Question: I'm pretty new to the software development world. Why do I keep coming across files that look like this? Is there any setting/way to automatically reformat files like this so they're easier to read? i.e. spacing, line breaks, etc.

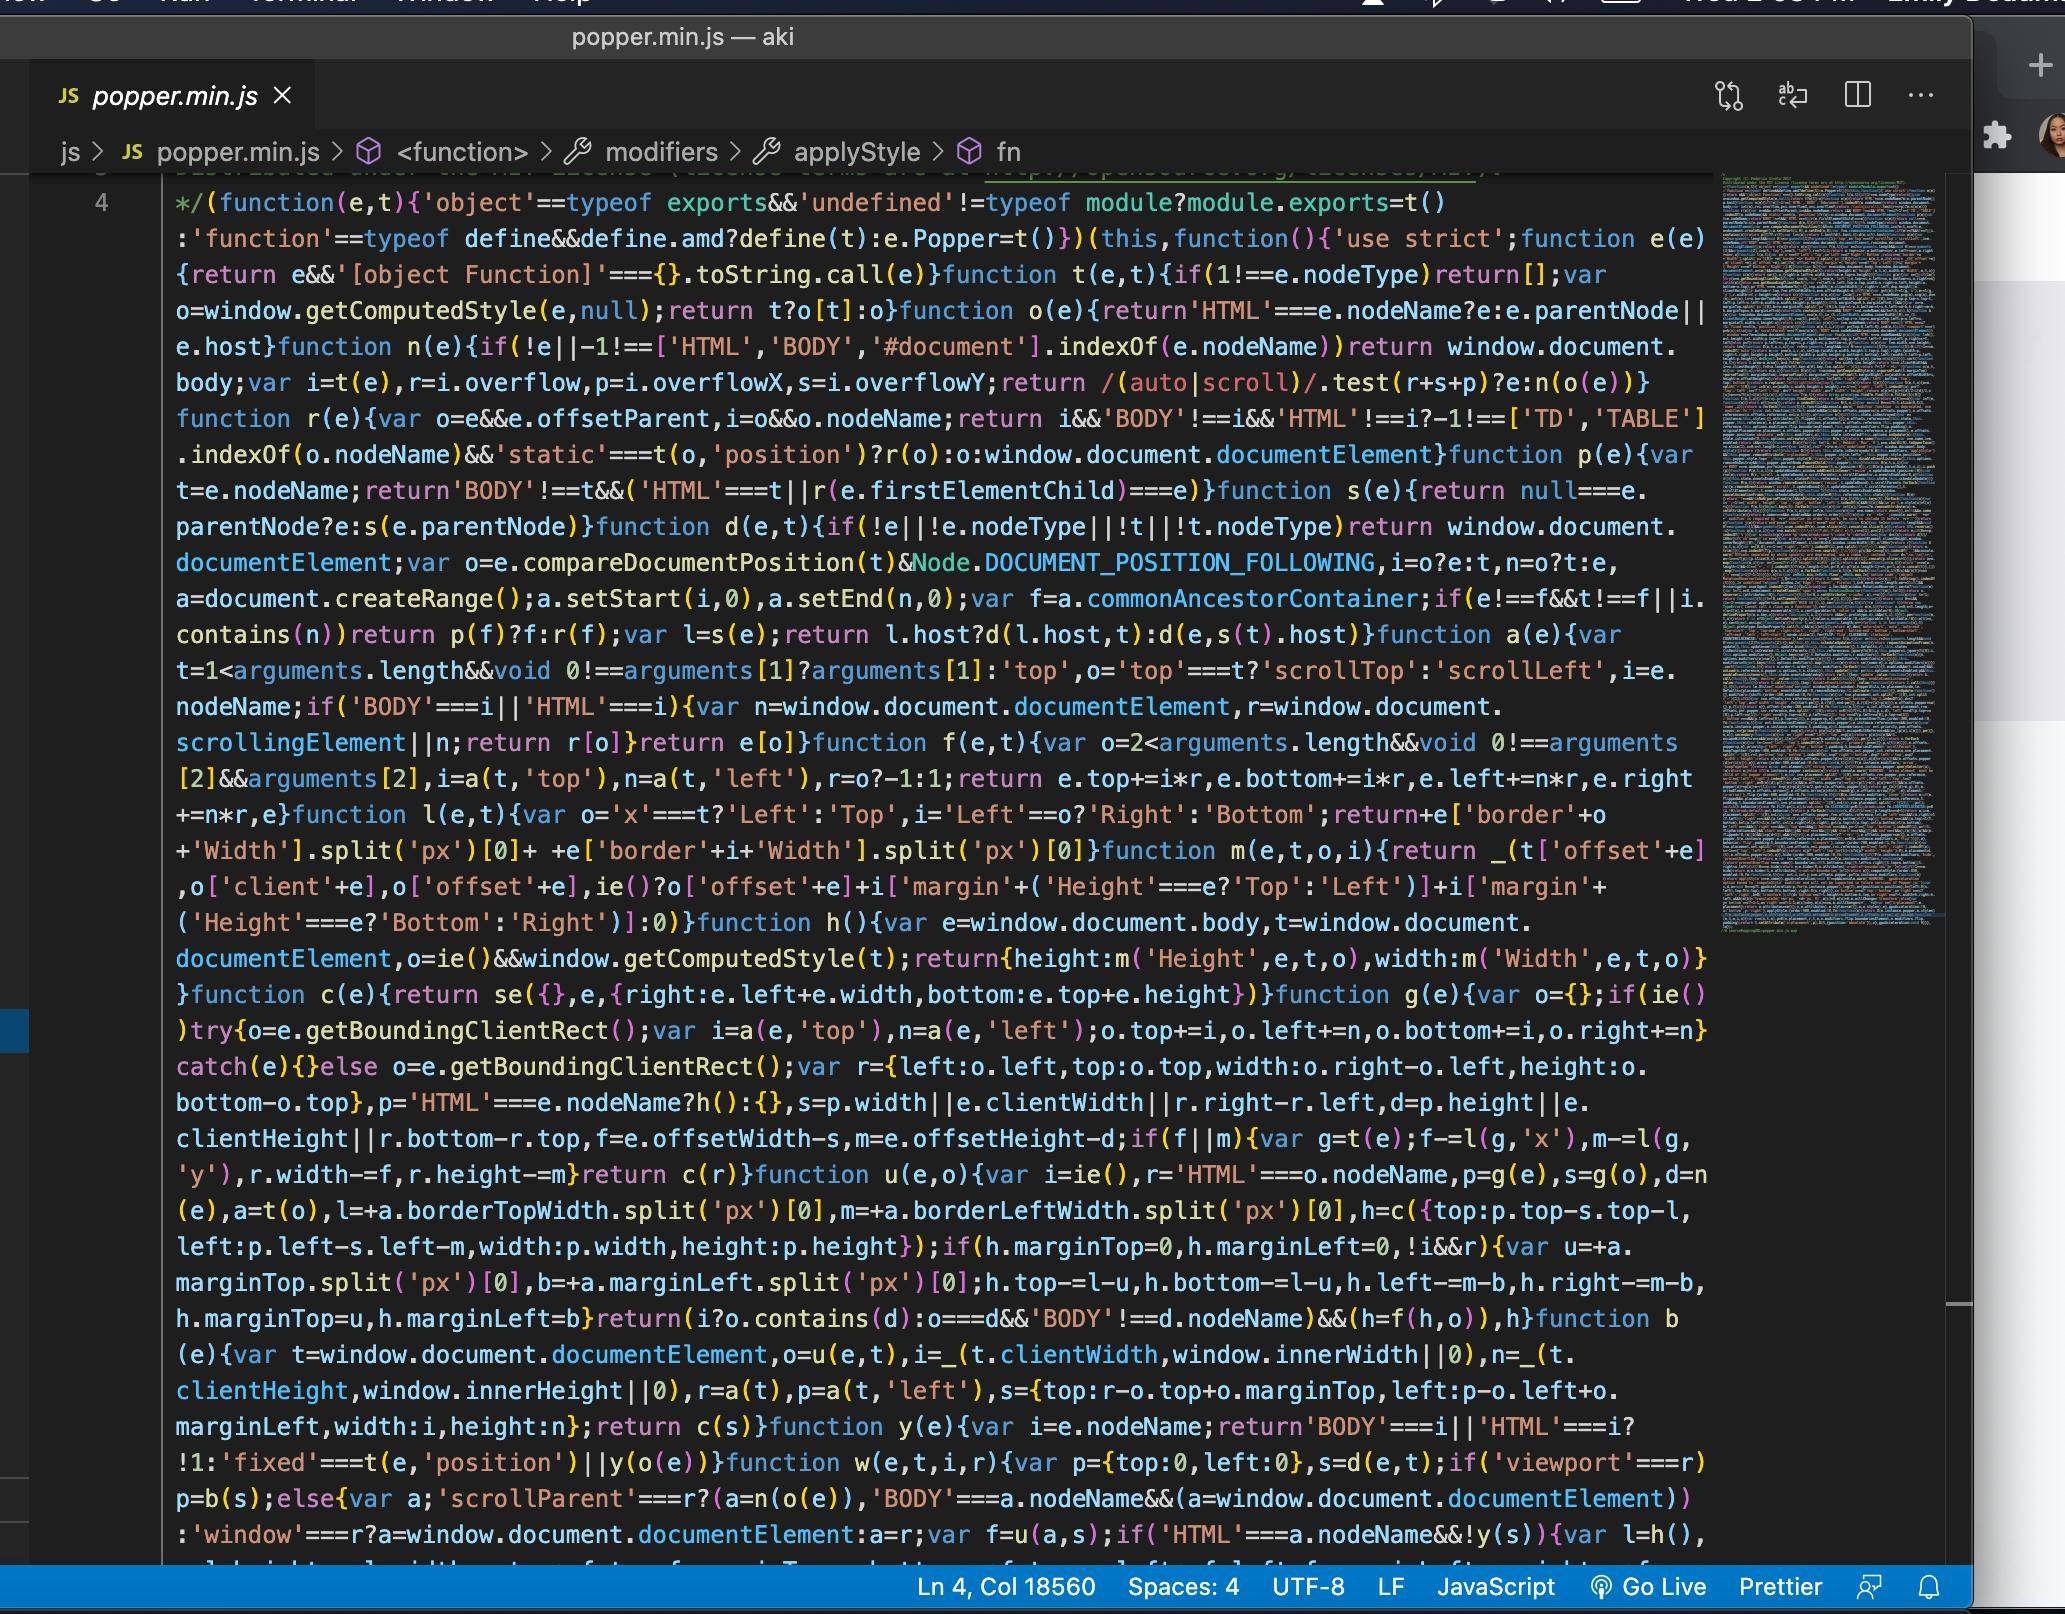
Answer: These files are "minified"; that is, they are preprocessed using a utility which removes unnecessary whitespace, reduces the length of variable/function names, and other optimizations. These serve to reduce the file's size, thus reducing bandwidth required to transmit this content over the wire and improving network performance.
This is a common paradigm in web development. Minified files tend to have the '.min.js' extension to denotate their minified stature.
There are a slew of "beautification" utilities out there (for example, <URL> to make these minified files easier to read, but processed files will sometimes still be hard for human eyes to follow largely because of the renaming of variables and functions piece, as the names themselves will no longer be descriptive of the contents/functionality of said variable/function.
Libraries reduced in this manner generally offer a normal ('.js') file for those curious to see the source code before it's been processed in this manner. In your case, 'popper.js''s unminified version is available from its <URL>.
Wikipedia's page on <URL> has a short-yet-informative explanation of this.